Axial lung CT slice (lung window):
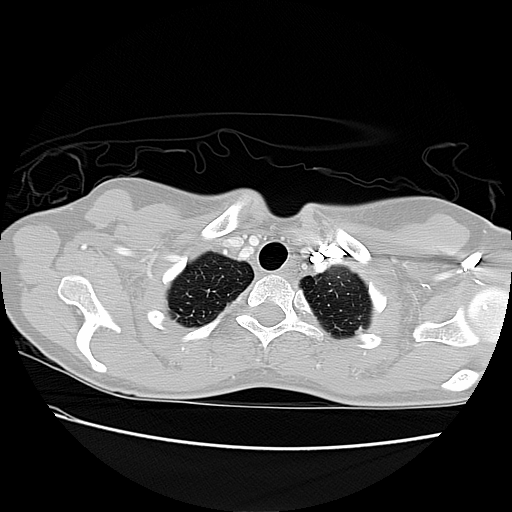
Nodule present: no